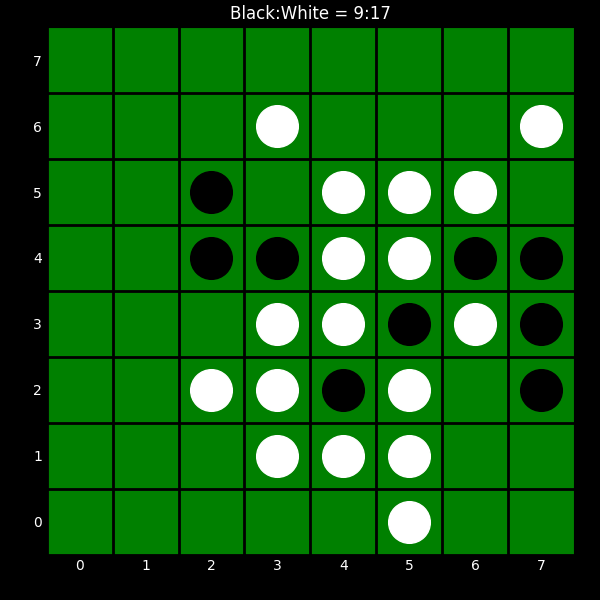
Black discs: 9
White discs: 17